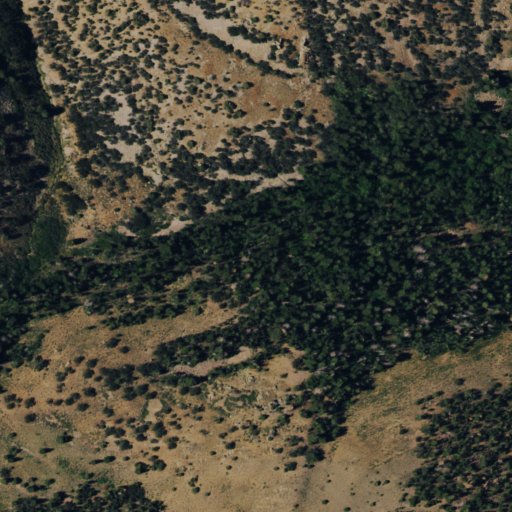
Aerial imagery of valley in Nevada named Peacock Canyon containing evergreen forest, deciduous forest, and shrub